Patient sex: M
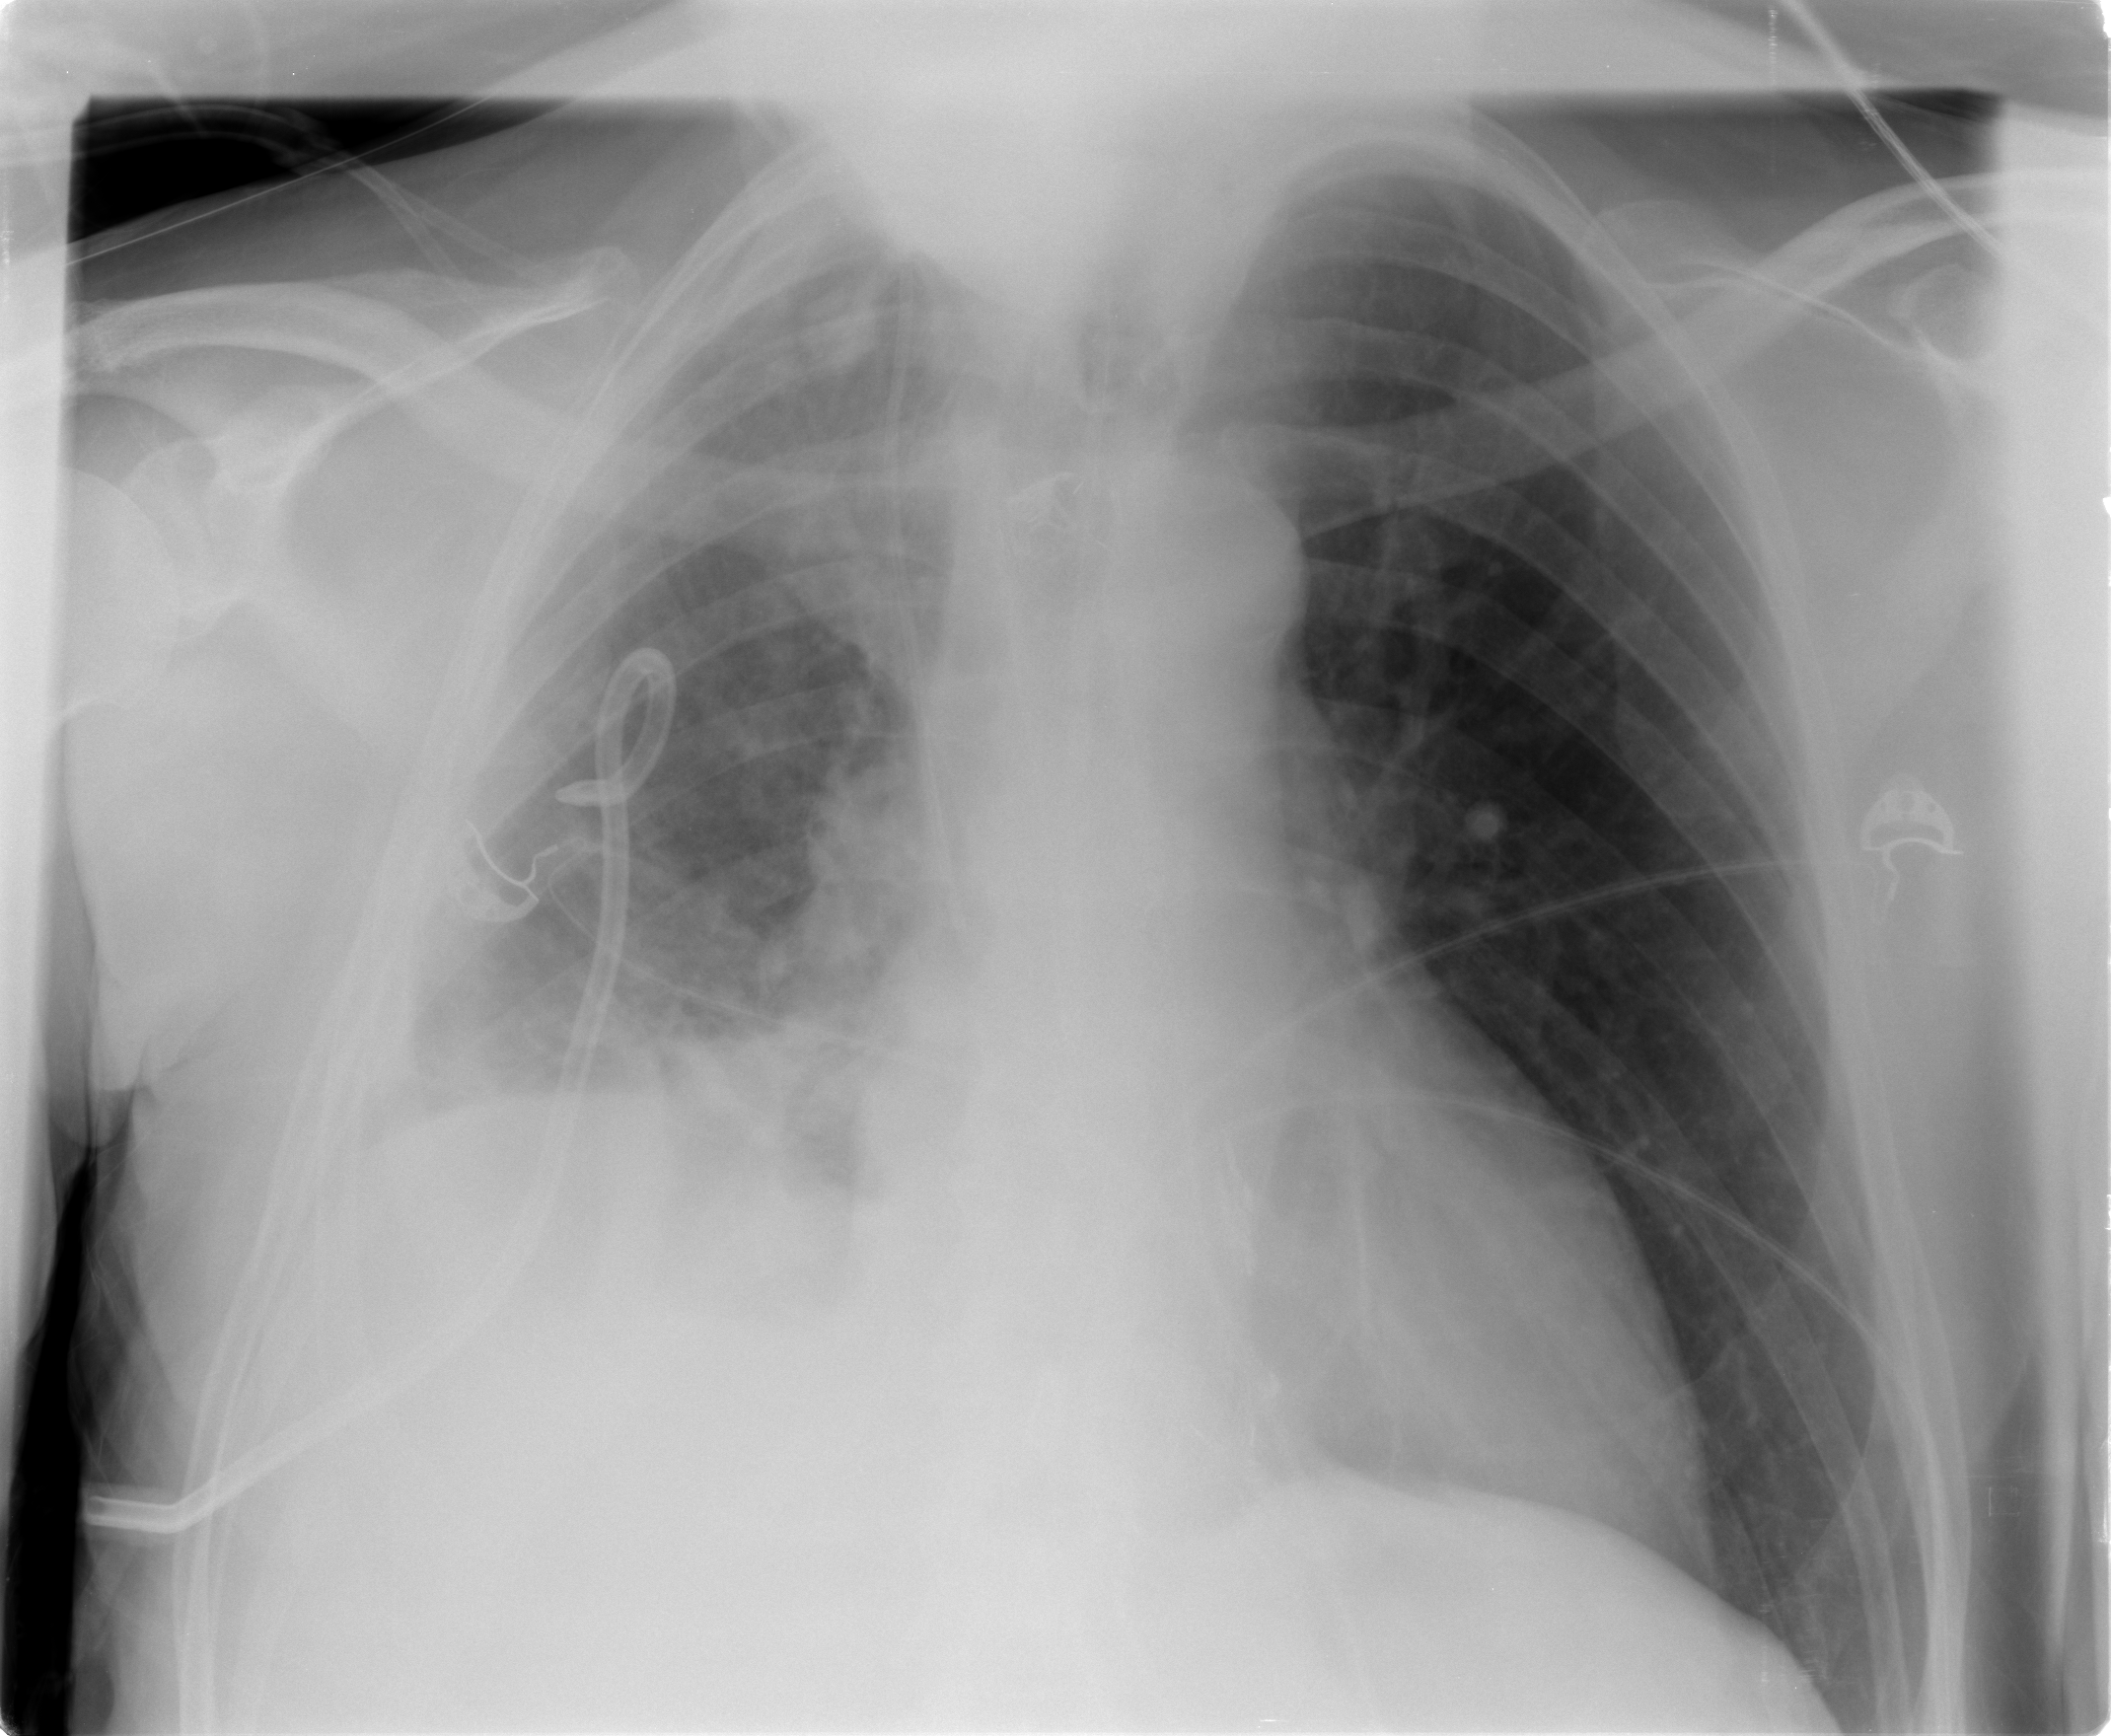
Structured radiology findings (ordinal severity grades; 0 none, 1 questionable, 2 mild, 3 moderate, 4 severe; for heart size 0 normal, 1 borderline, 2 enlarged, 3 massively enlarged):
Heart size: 1
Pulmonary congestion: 0
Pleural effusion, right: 3
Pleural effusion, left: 0
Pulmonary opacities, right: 0
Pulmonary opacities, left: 0
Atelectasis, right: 2
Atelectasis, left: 0